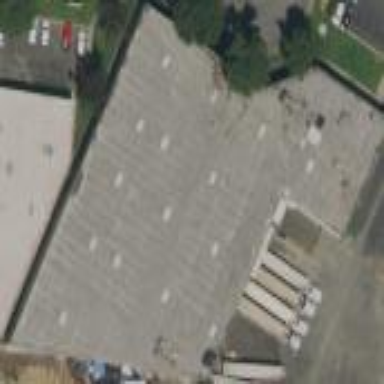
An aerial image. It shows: Warehouse.